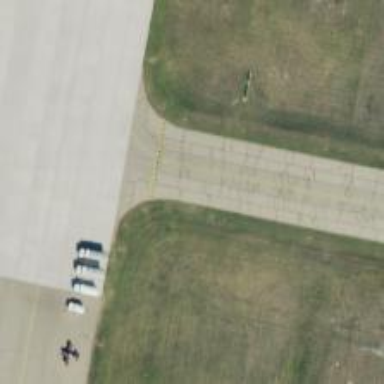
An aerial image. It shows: View of taxiway at the airport.